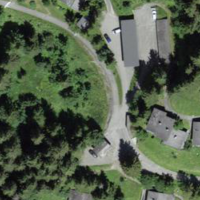
EUNIS habitat code: 55
Species observed at this site:
Nucifraga caryocatactes
Crepis pyrenaica